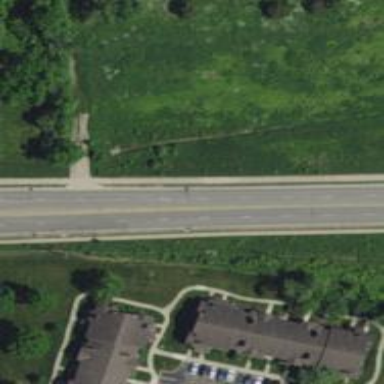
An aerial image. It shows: Sidepath designated as cycleway.